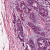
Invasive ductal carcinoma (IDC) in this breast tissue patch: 1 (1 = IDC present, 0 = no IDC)